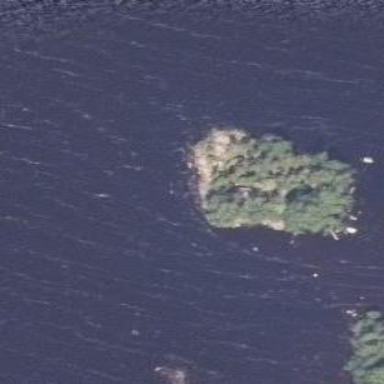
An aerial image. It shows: Islet surrounded by woodland.